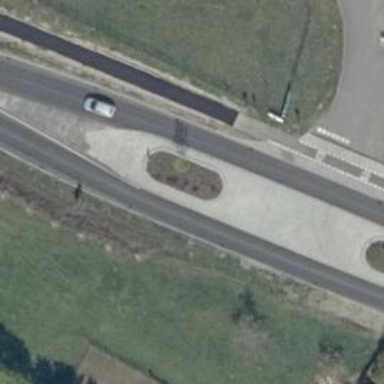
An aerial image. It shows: Traffic calming island.